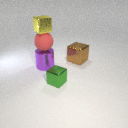
large purple metal cylinder below small yellow metal cube